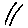
Label: line